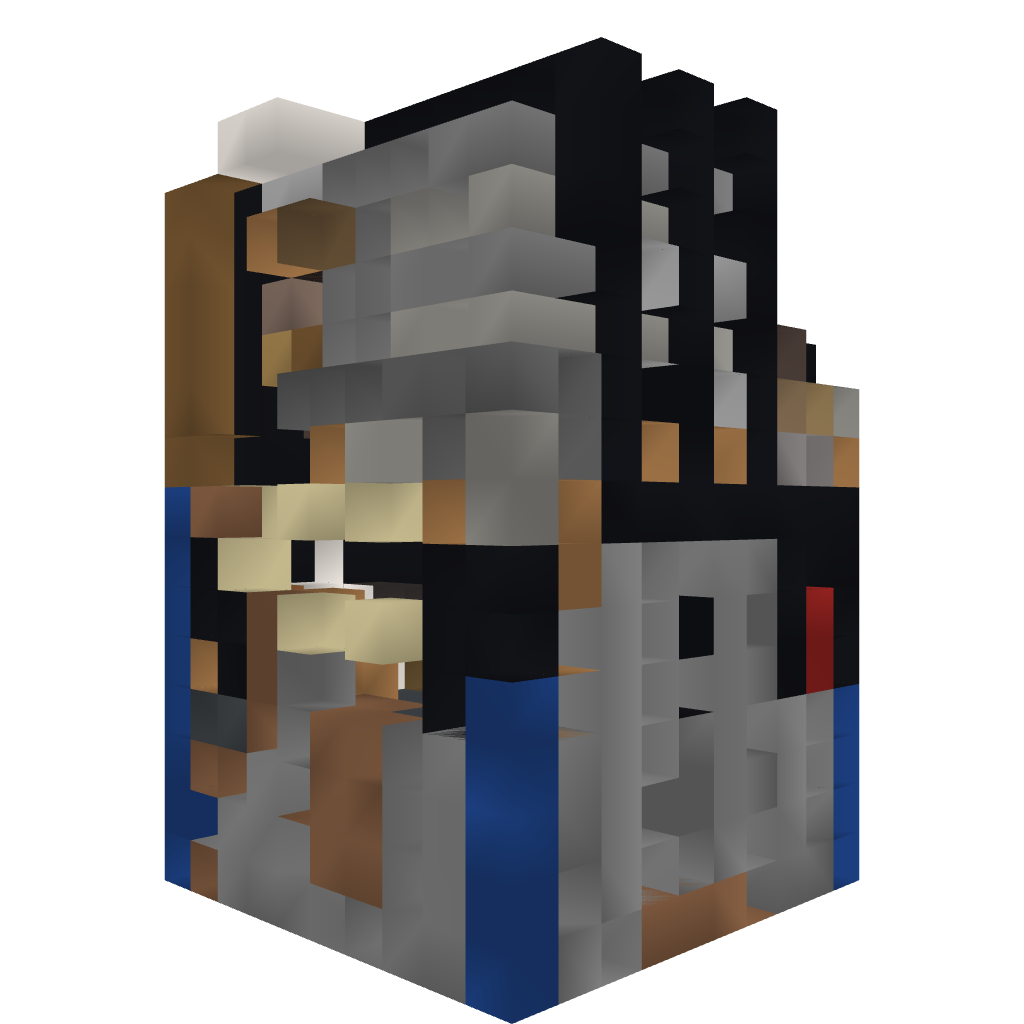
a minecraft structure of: Pigonge's 10x10 Survival House 3